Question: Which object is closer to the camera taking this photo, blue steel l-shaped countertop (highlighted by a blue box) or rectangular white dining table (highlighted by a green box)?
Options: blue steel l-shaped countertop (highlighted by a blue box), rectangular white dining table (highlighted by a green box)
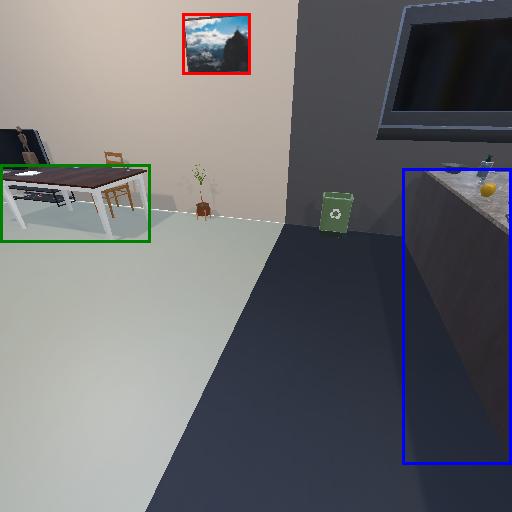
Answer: blue steel l-shaped countertop (highlighted by a blue box)